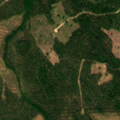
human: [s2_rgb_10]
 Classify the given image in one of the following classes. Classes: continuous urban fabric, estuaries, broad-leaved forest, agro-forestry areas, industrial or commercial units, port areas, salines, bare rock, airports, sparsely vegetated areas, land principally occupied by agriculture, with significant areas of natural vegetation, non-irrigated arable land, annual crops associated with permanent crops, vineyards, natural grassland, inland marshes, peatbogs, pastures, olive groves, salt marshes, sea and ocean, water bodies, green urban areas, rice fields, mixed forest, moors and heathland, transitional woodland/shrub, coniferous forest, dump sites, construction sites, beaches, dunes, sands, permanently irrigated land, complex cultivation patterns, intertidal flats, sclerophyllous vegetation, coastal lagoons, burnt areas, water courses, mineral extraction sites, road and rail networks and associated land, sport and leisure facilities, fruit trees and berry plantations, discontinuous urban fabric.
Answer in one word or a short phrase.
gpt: coniferous forest, transitional woodland/shrub